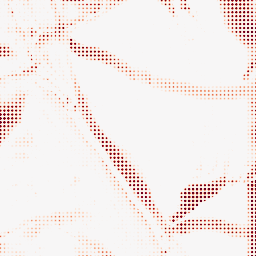
Category: morphological
Decomposition family: morphological_rect
Decomposition parameters: operation: opening
width: 50
height: 20
Upsampling method: sinc_blackman
Upsampling parameters: scale: 8
kernel_size: 4
Upsampling scale: 8